Question: I am newbie on android programming, now I met a wired thing on it, I created a listActivity, and the layout of list item is like following:
'''
<?xml version="1.0" encoding="utf-8"?>
<LinearLayout xmlns:android="http://schemas.android.com/apk/res/android"
android:layout_width="fill_parent"
android:layout_height="wrap_content"
android:background="@color/white"
android:gravity="center_vertical"
android:orientation="vertical"
android:paddingBottom="10dp"
android:paddingTop="15dp" >
<LinearLayout
android:layout_width="fill_parent"
android:layout_height="wrap_content"
android:background="@color/transparent" >
<ImageView
android:id="@+id/offlineItemIcon"
android:layout_width="44dp"
android:layout_height="44dp"
android:layout_marginLeft="5dp"
android:layout_marginRight="5dp"
android:layout_marginTop="5dp"
android:scaleType="fitXY"
android:src="@drawable/user_avatar" />
<LinearLayout
android:layout_width="fill_parent"
android:layout_height="wrap_content"
android:layout_weight="1"
android:orientation="vertical" >
<TextView
android:id="@+id/offlineItemTitle"
android:layout_width="wrap_content"
android:layout_height="wrap_content"
android:paddingTop="5dp"
android:text="Juan <PHONE>-23 3.0M"
android:textAppearance="?android:attr/textAppearanceMedium"
android:textColor="@color/lightdark"
android:textSize="18sp" />
<ProgressBar
android:id="@+id/offlineLoadingbar"
style="?android:attr/progressBarStyleHorizontal"
android:layout_width="fill_parent"
android:layout_height="5dp"
android:layout_marginRight="20dp"
android:layout_marginTop="15dp"
android:max="100"
android:progress="10" />
</LinearLayout>
<LinearLayout
android:layout_width="wrap_content"
android:layout_height="wrap_content"
android:layout_gravity="center"
android:gravity="center" >
<Button
android:id="@+id/buttonOfflineItemDownload"
android:layout_width="60dp"
android:layout_height="44dp"
android:background="@drawable/xml_button_loadmore"
android:text="download"
android:textColor="@color/lightwhite"
android:textSize="18sp" />
</LinearLayout>
</LinearLayout>
<LinearLayout
android:layout_width="fill_parent"
android:layout_height="wrap_content"
android:layout_marginTop="5dp"
android:background="@color/commentDate" >
</LinearLayout>
</LinearLayout>
'''
I made a class to wrap the content of this layout, this one -
'''
public class OfflineItemView extends LinearLayout {
Context _context = null;
public Button buttonDownload = null;
public ProgressBar loadingProgress = null;
public TextView title = null;
public ImageView icon = null;
public String url = null;
public String filename = null;
public OfflineItemView(Context context) {
super(context);
_context = context;
init();
}
public OfflineItemView(Context context, AttributeSet attrs) {
super(context, attrs);
_context = context;
init();
}
protected void init() {
LayoutInflater inflater = (LayoutInflater) _context
.getSystemService(Context.LAYOUT_INFLATER_SERVICE);
inflater.inflate(R.layout.module_offline_item, this);
buttonDownload = (Button) findViewById(R.id.buttonOfflineItemDownload);
buttonDownload.setTag("download");
loadingProgress = (ProgressBar) findViewById(R.id.offlineLoadingbar);
loadingProgress.setMax(100);
loadingProgress.setProgress(0);
title = (TextView) findViewById(R.id.offlineItemTitle);
icon = (ImageView) findViewById(R.id.offlineItemIcon);
}
public void setTitle(String message) {
if (message != null) {
title.setText(message);
} else {
title.setText("");
}
}
public void setImageBitmap(Bitmap bitmap) {
if (bitmap != null) {
icon.setImageBitmap(bitmap);
}
}
public void setListener(View.OnClickListener listener) {
this.buttonDownload.setOnClickListener(listener);
}
public void setProgress (int i)
{
android.util.Log.v ("item", i + "");
loadingProgress.setProgress(i);
android.util.Log.v ("item", "current : " + loadingProgress.getProgress());
}
}
'''
The list working pretty good, it display all item without problem, the screenshot of the list item is -

When the user clicked the button, it will invoke an AsyncTask class to download a file as well as display the progress on item, the download class -
'''
public void downloadOffline(String url, String path,
OfflineItemView progress) {
DownloadOfflineAsync downloader = new DownloadOfflineAsync(progress);
downloader.execute(url, path);
}
class DownloadOfflineAsync extends AsyncTask<String, String, String> {
private final WeakReference<OfflineItemView> progressbarReference;
public DownloadOfflineAsync(OfflineItemView progress) {
progressbarReference = new WeakReference<OfflineItemView>(progress);
}
@Override
protected void onPreExecute() {
super.onPreExecute();
}
@Override
protected String doInBackground(String... aurl) {
int count;
try {
URL url = new URL(aurl[0]);
URLConnection conexion = url.openConnection();
conexion.connect();
int lenghtOfFile = conexion.getContentLength();
android.util.Log.v("downloadFile", "Lenght of file: "
+ lenghtOfFile + ":" + aurl[1]);
InputStream input = new BufferedInputStream(url.openStream());
OutputStream output = new FileOutputStream(aurl[1]);
try {
byte data[] = new byte[1024];
long total = 0;
while ((count = input.read(data)) != -1) {
total += count;
publishProgress(""
+ (int) ((total * 100) / lenghtOfFile));
output.write(data, 0, count);
}
} finally {
if (output != null) {
output.flush();
output.close();
}
if (input != null) {
input.close();
}
}
} catch (Exception e) {
e.printStackTrace();
}
return null;
}
protected void onProgressUpdate(String... progress) {
if (progressbarReference != null) {
OfflineItemView p = progressbarReference.get();
//android.util.Log.v ("offline.download", progress[0]);
p.setProgress(Integer.parseInt(progress[0]));
}
}
@Override
protected void onPostExecute(String unused) {
OfflineItemView p = null;
if (progressbarReference != null) {
p = progressbarReference.get();
p.buttonDownload.setTag("browser");
p.buttonDownload.setText("browse");
p.requestLayout();
}
}
}
'''
And it's working well, the file is downloaded, and progress is notified to onProgressUpdate, also the loading progress bar on item class is working fine, the progress is set correctly (to print on logcat, and all correct), but the problem is the progress bar never update its indicator, so even the progress is updated from 0 to 100 increasingly, the progress bar doesn't change anything to show the progress on its UI, so anyone who can give me some advices are appreciated..
PS:
I move the download function to getView (), and seems it's working great, the progress bar is updating, but in the button event handler is not working, so seems it's list view problem, how to solve this problem, but?
'''
@Override
public View getView(int position, View convertView, ViewGroup parent) {
rowView = new OfflineItemView(_context);
JSONObject item = getItem(position);
try {
if (item != null) {
String t = item.getString(Offline.TAG_NAME) + " "
+ item.getString(Offline.TAG_DATE) + " "
+ item.getString(Offline.TAG_SIZE);
rowView.setTitle(t);
if (listener == null) {
listener = new ItemButtonOnClickListener();
}
if (item.optBoolean("dir_exists")) {
rowView.buttonDownload.setText("browse");
rowView.buttonDownload.setTag("browser");
}
rowView.setListener(listener);
rowView.url = item.getString(Offline.TAG_URL);
rowView.filename = item.getString(Offline.TAG_FILENAME);
String imageUrl = item.optString(Offline.TAG_ICON);
if (imageUrl == null || imageUrl.trim().equals("")) {
} else {
String name = item.optString(Offline.TAG_UNZIP_NAME) + "o";
if (name != null) {
if (DiskCache.getInstance().fileExists("user_" + name,
"user")) {
android.util.Log.v("offline", name + ":exists");
Bitmap bitmap = DiskCache.getInstance().get(
"user_" + name, "user");
if (bitmap != null) {
rowView.setImageBitmap(bitmap);
}
} else {
// FileDownloader.getInstance().download(imageUrl,
// image, name);
}
}
}
}
}
catch (Exception e) {
e.printStackTrace();
}
return rowView;
}
'''
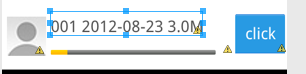
Answer: You're approaching this in kind of a curious way. You said you're new to Android, and I can't tell from your comment thread above what your current state of brokenness is. However, I can tell you you're not following 'ListView' best-practices, and that you might run into some strange issues when you scroll down your list.
You should use the 'convertView' parameter you're given. 'convertView' is either null, or a 'View' which you have previously returned from 'getView'. Since you are only ever returning 'OfflineItemView's, if 'convertView != null' it's going to be an instance of 'OfflineItemView', which you can reuse to avoid the overhead of creating a completely new one at draw-time every time a new item is displayed.
Basically:
'''
View rowView;
if(convertView == null){
rowView = convertView;
} else {
rowView = new OfflineItemView(item);
}
'''
Just be careful with logic like this, because the next time you re-use the view the tags will still be there from the last item that occupied it:
'''
if (item.optBoolean("dir_exists")) {
rowView.buttonDownload.setText("browse");
rowView.buttonDownload.setTag("browser");
}
'''
I.E., you may need an 'else' clause to say 'rowView.buttonDownload.setText("");' and nullify the tag in the event that 'dir_exists' is false.
Additionally, (assuming you mean to use something like the commented-out 'ImageDownloader' code you have in 'getView') if the image doesn't exist in your image cache, you may spawn off multiple downloads of the same image if 'getView' is called more than once before the image is actually downloaded.
If you can edit your question to clarify precisely what is broken right now, I can refine this answer to help you further.